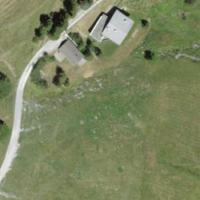
EUNIS habitat code: 24
Species observed at this site:
Silene dioica